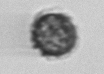
Label: Syracosphaera_pulchra